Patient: sex M, age 60
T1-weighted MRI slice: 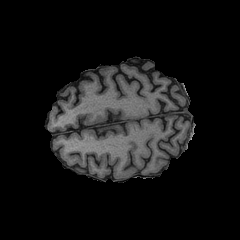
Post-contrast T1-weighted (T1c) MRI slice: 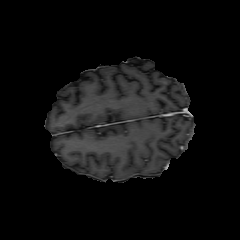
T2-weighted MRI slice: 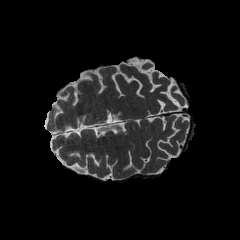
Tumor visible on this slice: no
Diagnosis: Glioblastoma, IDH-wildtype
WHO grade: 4